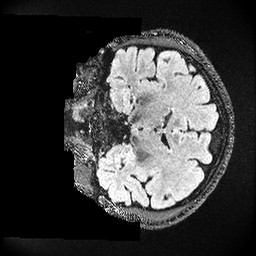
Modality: FLAIR
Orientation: coronal
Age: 33
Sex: male
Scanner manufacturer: ge
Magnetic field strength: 3 T
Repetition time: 4.802 s
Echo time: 0.1163 s